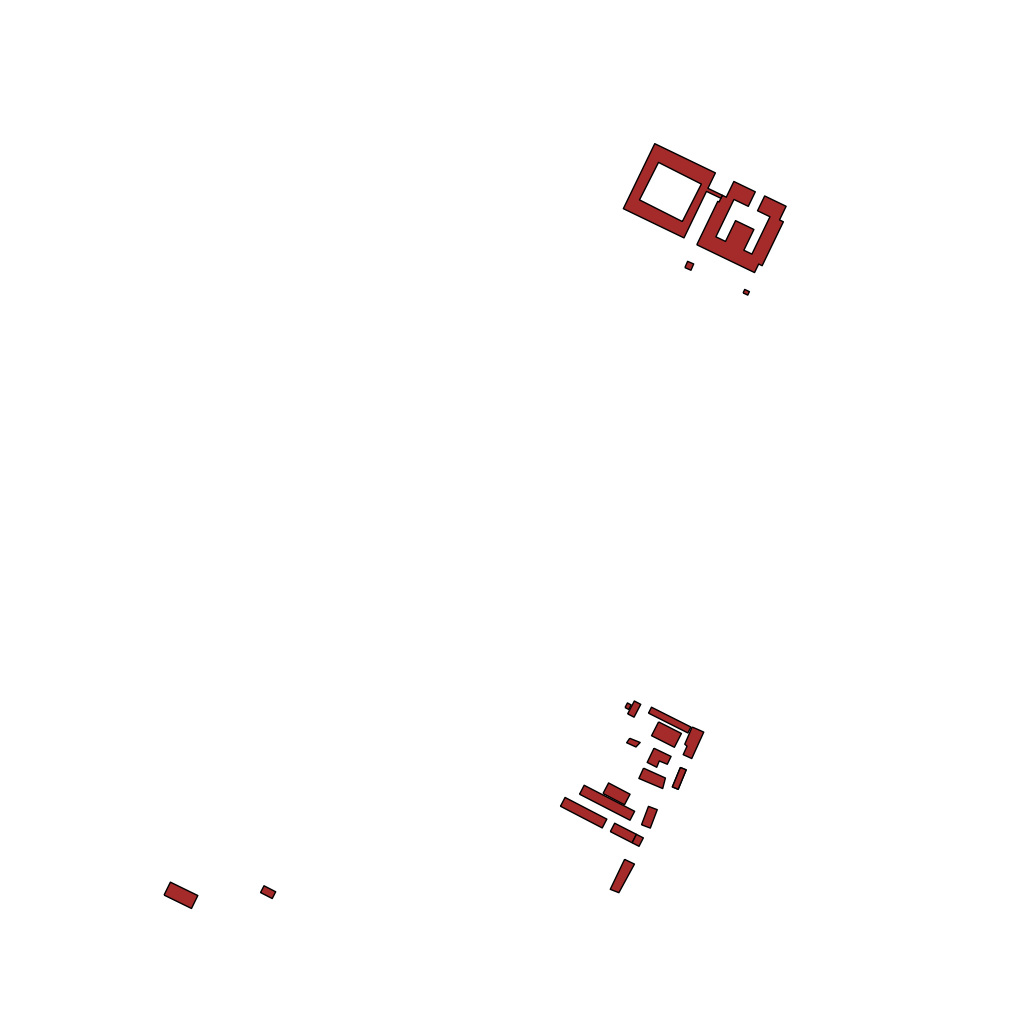
Tags: overhead vector_map, agriculture, industrial, recreation, residential, individual_rise, density_1, Facility, 1.0 km²